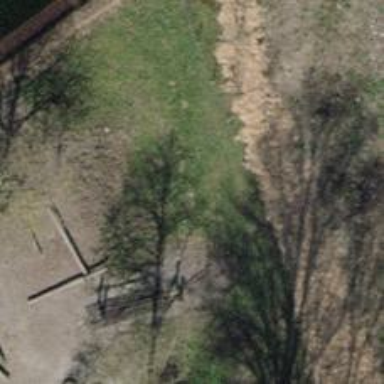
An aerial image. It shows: Picnic table located in leisure land area.